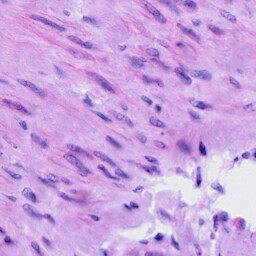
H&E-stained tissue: Cervix